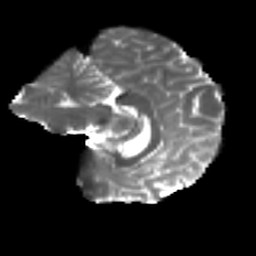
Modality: T2w
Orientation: sagittal
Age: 42
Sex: female
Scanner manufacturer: ge
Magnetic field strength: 3 T
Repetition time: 7.8 s
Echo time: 0.0606 s